Question: I want to create a search box for my application. The search box will include two things: a search filed and a search button. I think, the right thing to do would be to put those two components in a group box which will serve as a container to hold them inside. I figured that I needed to create a class derived from the TGroupBox class which upon creation will receive a table name as a parameter to search in. The two components, the search box and the button, are going to be its children - and those are the basic principles how it will be working.
This picture illustrates what the search box will look like:

Here's what I've done so far:
'''
unit clsTSearchBox;
interface
uses Classes, SysUtils, StdCtrls, Dialogs, ADODB, DataModule;
type
TSearchBox = class (TGroupBox)
constructor CreateNew(AOwner: TObject; Dummy: Integer);
end;
implementation
constructor TSearchBox.CreateNew(AOwner: TObject; Dummy: Integer);
begin
inherited;
Self.Height := 200;
Self.Width := 400;
Self.Caption := 'Test:'
end;
end.
'''
As you can see, not much. I just created a class that I derived from the TGroupBox class. Please, help me write proper code to instantiate that search box component on my form because I don't really know how to do that. I only need code for proper object creation.
Thank you all in advance.
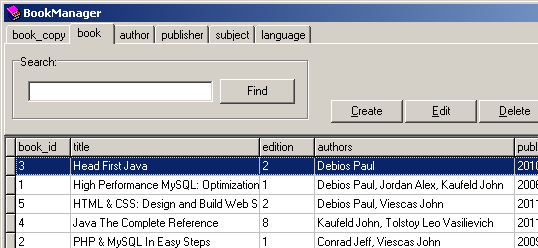
Answer: Your group box wants to look something like this:
'''
type
TSearchBox = class(TGroupBox)
private
FSearchEdit: TEdit;
FFindButton: TButton;
public
constructor Create(AOwner: TComponent); override;
end;
'''
For 'TComponent' descendents you should generally override the virtual constructor named 'Create'. That will allow your component to be instantiated by the streaming framework.
The implementation looks like this:
'''
constructor TSearchBox.Create(AOwner: TComponent);
begin
inherited;
FSearchEdit := TEdit.Create(Self);
FSearchEdit.Parent := Self;
FSearchEdit.SetBounds(...);//set position and size here
FFindButton := TButton.Create(Self);
FFindButton.Parent := Self;
FFindButton.SetBounds(...);//set position and size here
end;
'''
Probably the most important lesson is that you must set the 'Parent' property of dynamically created controls. This is needed to impose the parent/child relationship of the underlying windows.
In order to create one of these at runtime you code it like this:
'''
FSearchBox := TSearchBox.Create(Self);
FSearchBox.Parent := BookTabSheet;
FSearchBox.SetBounds(...);//set position and size here
'''
This code would run in the form's constructor, or an 'OnCreate' event.
I trust you get the basic idea now.